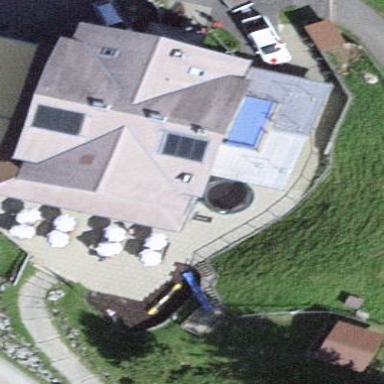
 and the building itself is dark salmon."